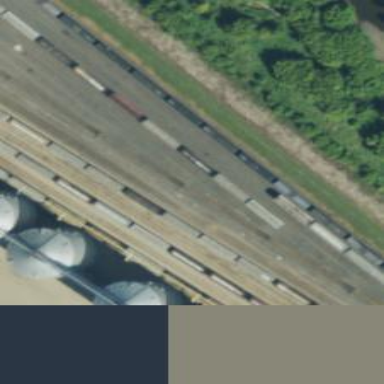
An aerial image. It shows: Single-track railway yard.